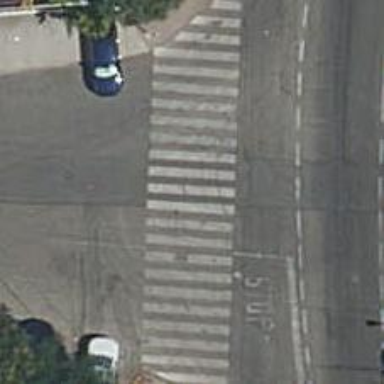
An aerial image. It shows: Uncontrolled road crossing.